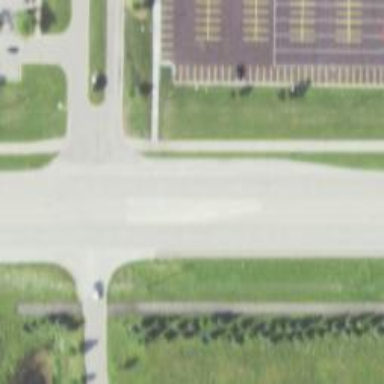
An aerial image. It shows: Secondary road.